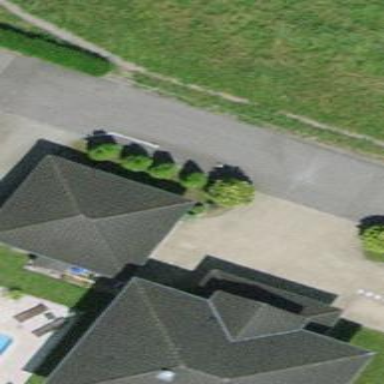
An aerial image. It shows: Garage building.